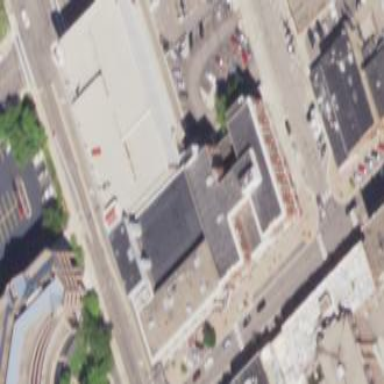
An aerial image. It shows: Historic building used as theatre.